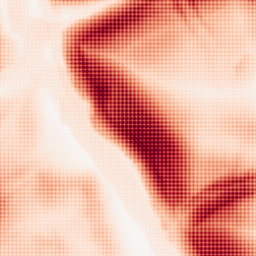
Category: morphological
Decomposition family: morphological_square
Decomposition parameters: operation: gradient
size: 20
Upsampling method: sinc_hamming
Upsampling parameters: scale: 4
kernel_size: 4
Upsampling scale: 4